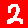
Digit: 2